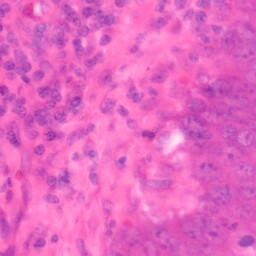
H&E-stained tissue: Colon